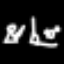
Label: angel